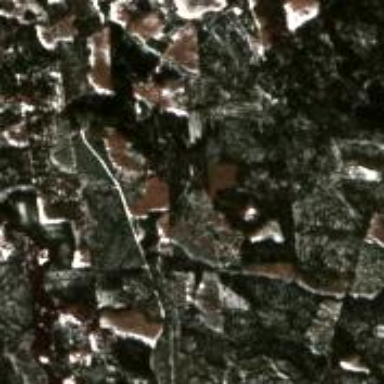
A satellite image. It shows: Forest with mix of leaf types.